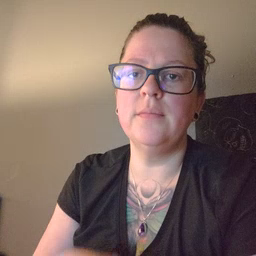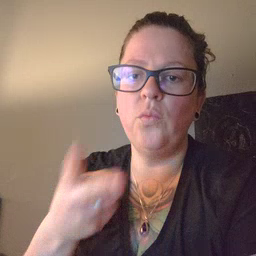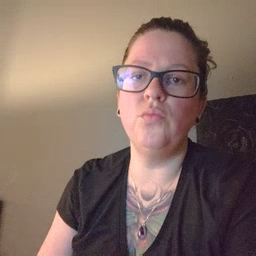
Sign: fall